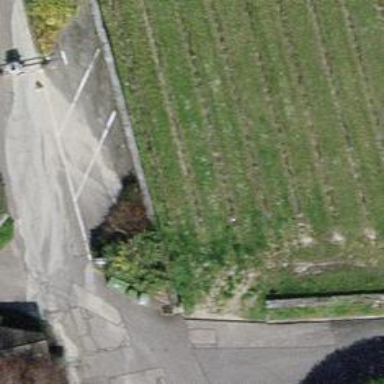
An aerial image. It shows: Retaining wall.